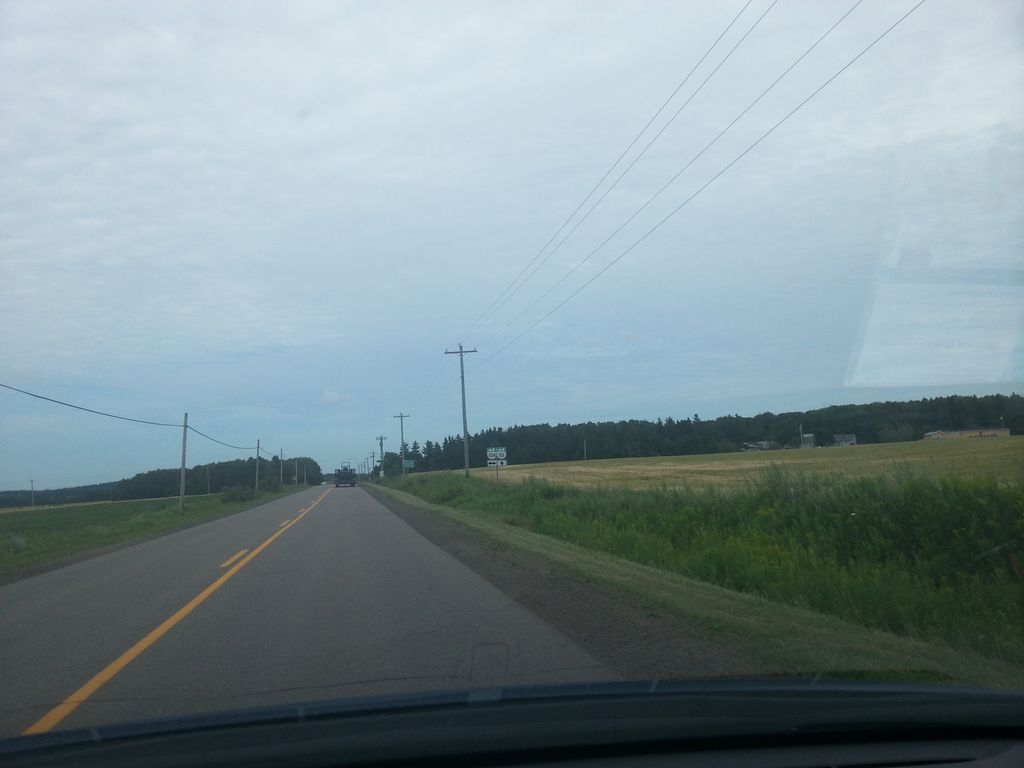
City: charlottetown